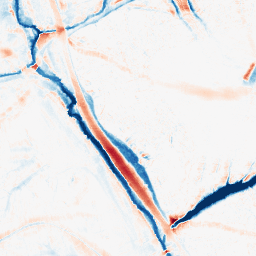
Category: morphological
Decomposition family: morphological_ellipse
Decomposition parameters: operation: average
width: 20
height: 20
Upsampling method: bspline
Upsampling parameters: scale: 8
Upsampling scale: 8